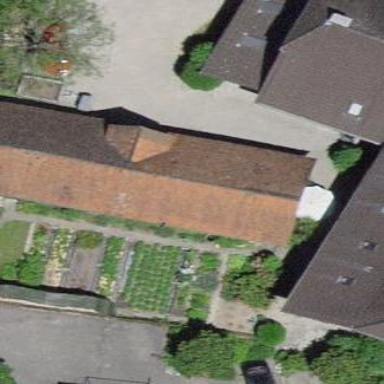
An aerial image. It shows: Barn.